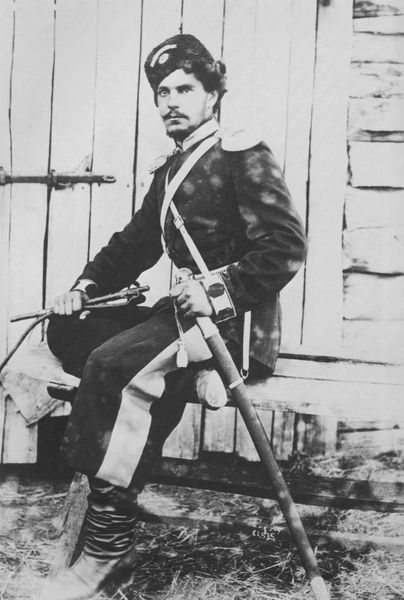
Titel: Orenburger Kosake
Künstler: Russischer Photograph
Schlagwörter: hand, mann, weiß, sitzen, frankreich, grau, hintergrund, holz, schwarz, stuhl, blick, anzug, bart, hose, portrait, hütte, spanien, stab, bank, ernst, streifen, scheide, foto, fotografie, photographie, fugen, schwarz weiss, säbel, uniform, soldat, waffe, degen, posieren, stiefel, flecken, gewehr, schloß, pfeil, holzhaus, baracke, holztür, bürgerkrieg